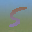
Label: 5